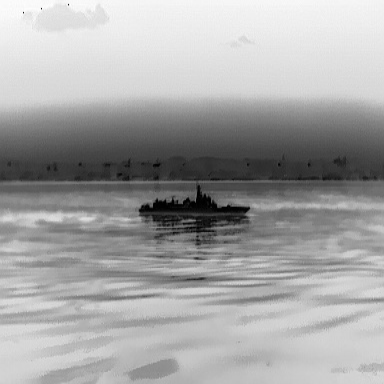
There is a warship in the infrared image.